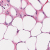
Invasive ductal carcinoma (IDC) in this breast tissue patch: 0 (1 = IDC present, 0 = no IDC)